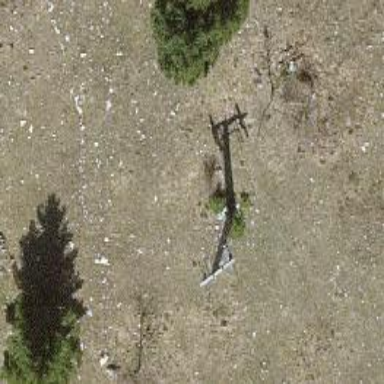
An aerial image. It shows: Pylon used for aerialway.